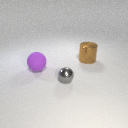
large brown metal cylinder to the right of small gray metal sphere